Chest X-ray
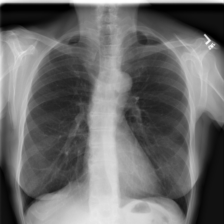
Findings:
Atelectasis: negative
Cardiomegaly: negative
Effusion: negative
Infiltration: negative
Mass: negative
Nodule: negative
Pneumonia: negative
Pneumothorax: negative
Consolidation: negative
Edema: negative
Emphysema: negative
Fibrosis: negative
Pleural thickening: positive
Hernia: negative